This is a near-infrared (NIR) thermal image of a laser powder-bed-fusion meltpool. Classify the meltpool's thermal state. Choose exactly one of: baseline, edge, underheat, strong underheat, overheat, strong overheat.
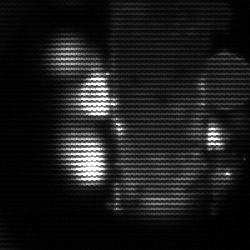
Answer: strong underheat